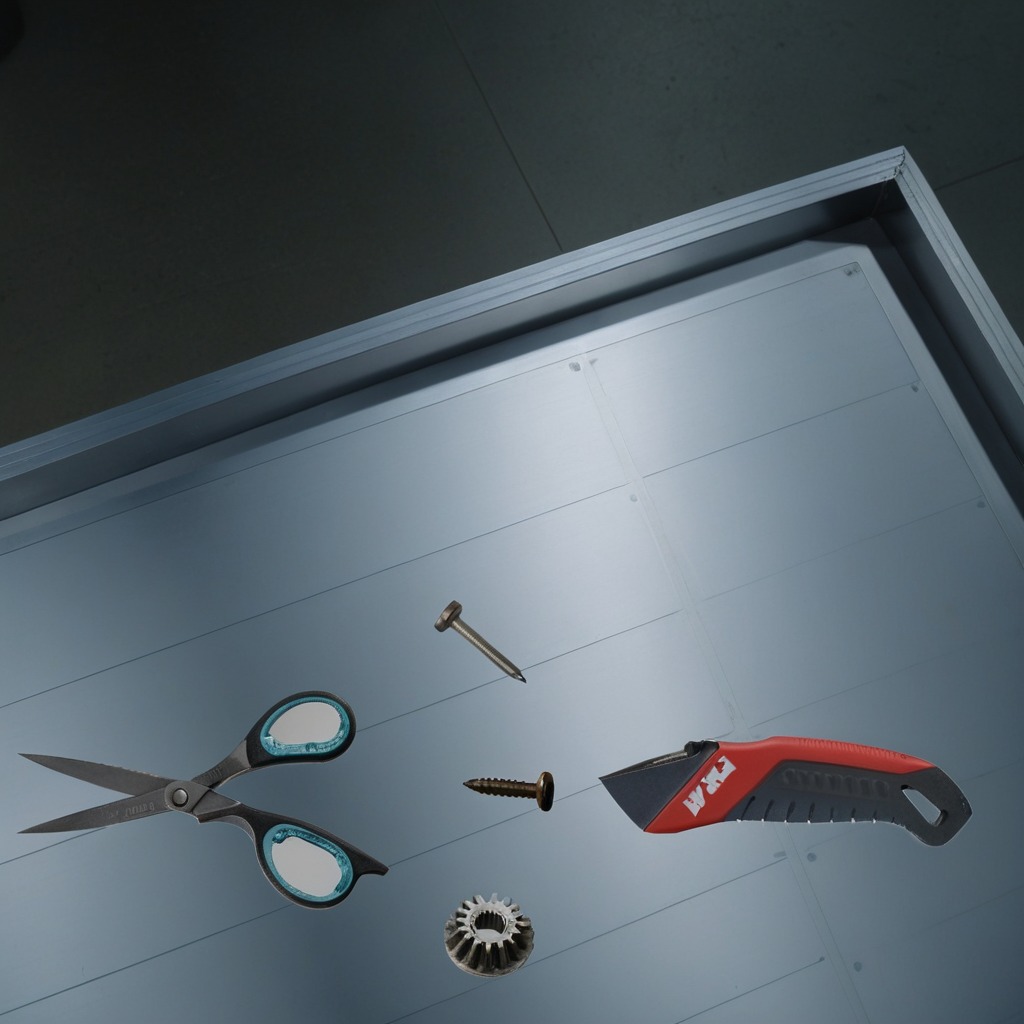
A steel gear with teeth, a utility knife, a metal machine screw, an iron nail, and a pair of scissors are lying on the toolbox surface in an airplane hangar workshop 8K.